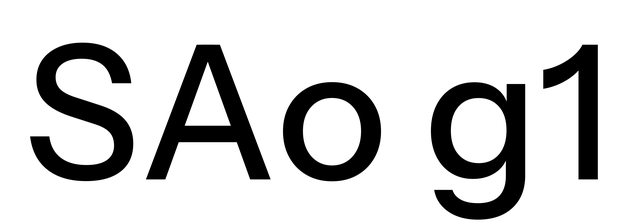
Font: InstrumentSans_Medium